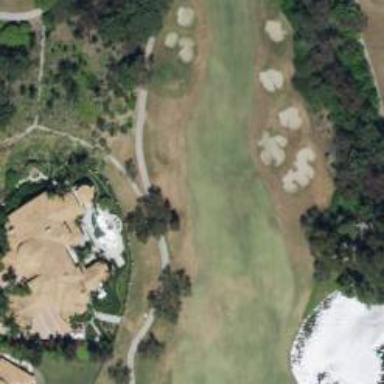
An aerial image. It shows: Golf fairway in the image.